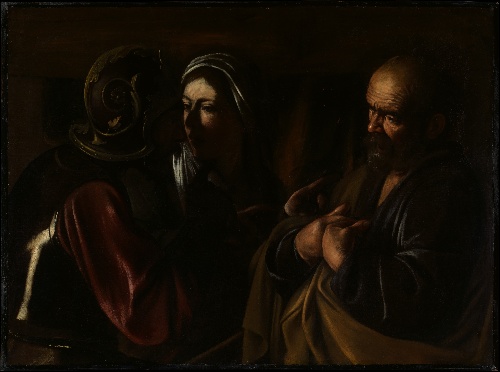
Title: The Denial of Saint Peter
Artist: Caravaggio (Michelangelo Merisi)
Artist bio: Italian, Milan or Caravaggio 1571–1610 Porto Ercole
Date: 1610
Object type: Painting
Classification: Paintings
Medium: Oil on canvas
Dimensions: 37 x 49 3/8 in. (94 x 125.4 cm)
Department: European Paintings
Credit line: Gift of Herman and Lila Shickman, and Purchase, Lila Acheson Wallace Gift, 1997
Accession year: 1997
Repository: Metropolitan Museum of Art, New York, NY
Tags: Soldiers|Men|Women|Saint Peter